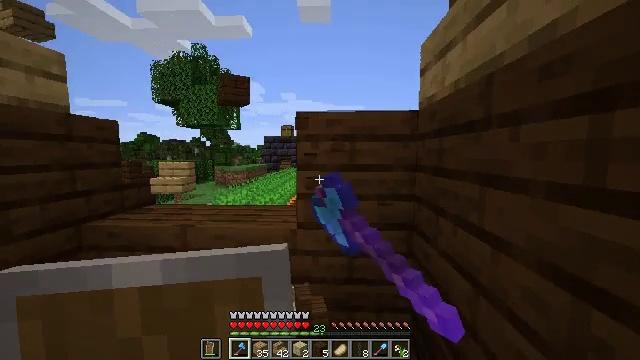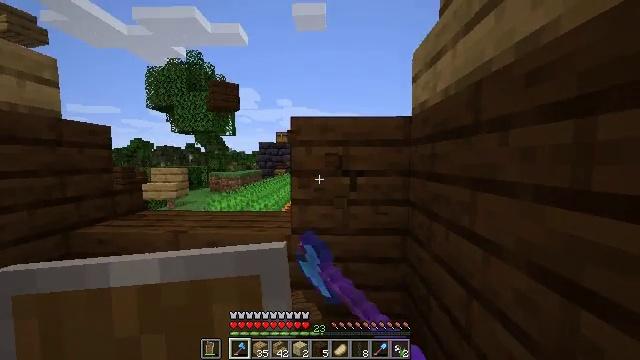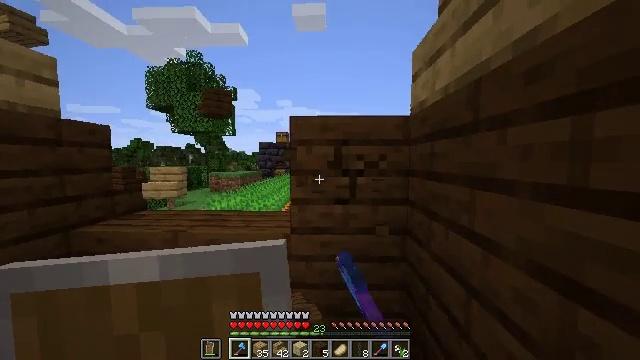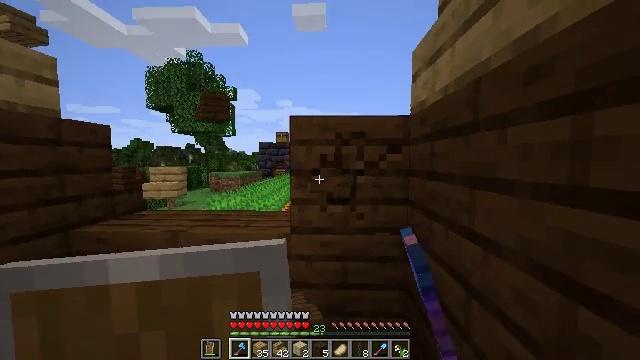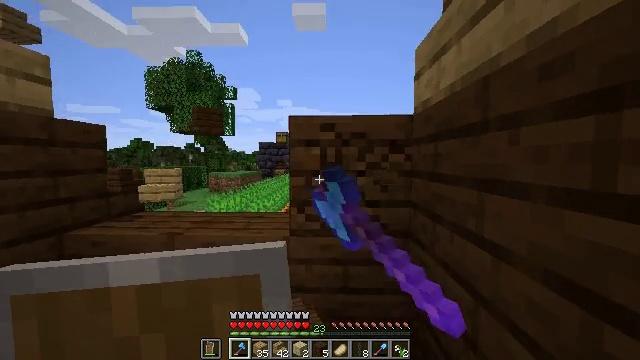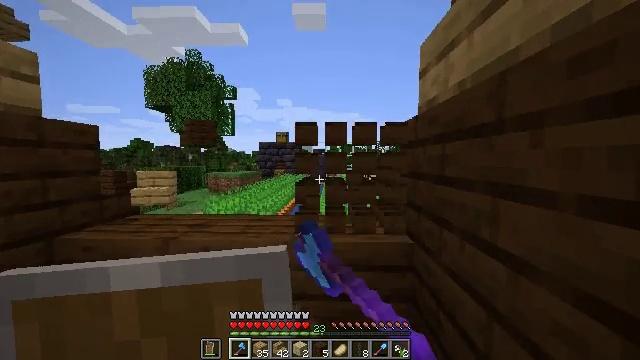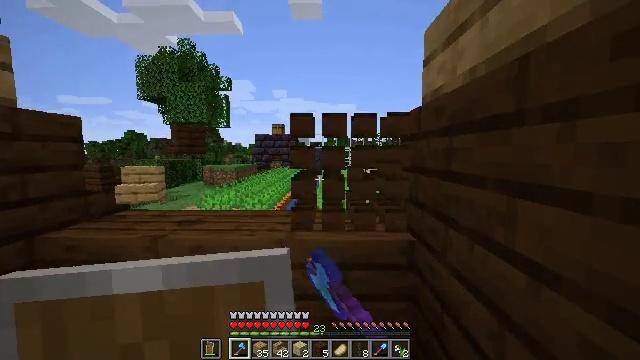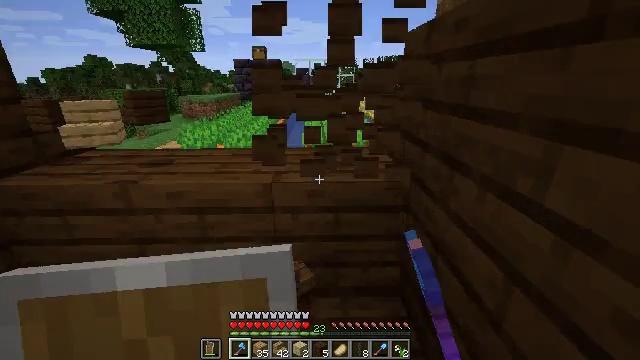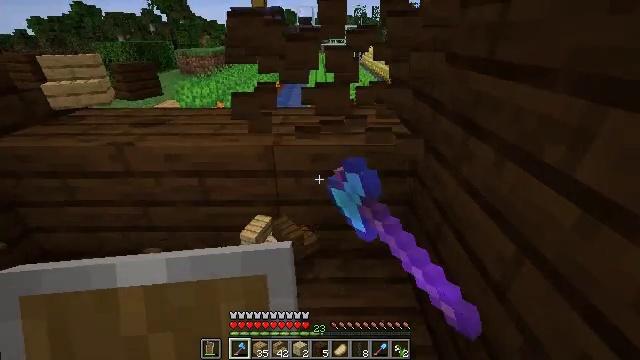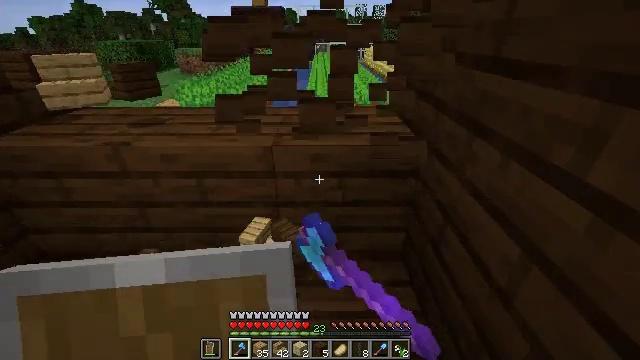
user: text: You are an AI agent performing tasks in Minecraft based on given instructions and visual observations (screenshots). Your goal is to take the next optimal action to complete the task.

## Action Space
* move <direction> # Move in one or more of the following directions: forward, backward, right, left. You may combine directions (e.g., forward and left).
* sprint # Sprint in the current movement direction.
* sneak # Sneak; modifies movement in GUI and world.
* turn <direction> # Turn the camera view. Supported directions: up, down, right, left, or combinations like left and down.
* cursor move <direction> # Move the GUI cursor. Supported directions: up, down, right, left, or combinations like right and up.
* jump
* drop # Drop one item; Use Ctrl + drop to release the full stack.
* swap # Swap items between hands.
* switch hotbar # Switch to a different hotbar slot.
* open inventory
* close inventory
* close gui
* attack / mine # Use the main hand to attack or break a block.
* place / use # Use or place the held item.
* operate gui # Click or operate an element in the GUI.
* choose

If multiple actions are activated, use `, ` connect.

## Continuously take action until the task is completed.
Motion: motion action
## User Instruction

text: Mine dark oak stairs from a structure.
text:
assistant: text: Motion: turn right and up, attack / mine
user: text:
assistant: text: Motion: attack / mine
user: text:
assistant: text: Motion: attack / mine
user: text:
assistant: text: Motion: move forward, attack / mine
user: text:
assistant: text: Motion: move forward, attack / mine
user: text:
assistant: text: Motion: move forward, turn down, attack / mine
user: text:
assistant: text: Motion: turn right and down, attack / mine
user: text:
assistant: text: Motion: turn down, attack / mine
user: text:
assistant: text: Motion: attack / mine
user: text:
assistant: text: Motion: attack / mine